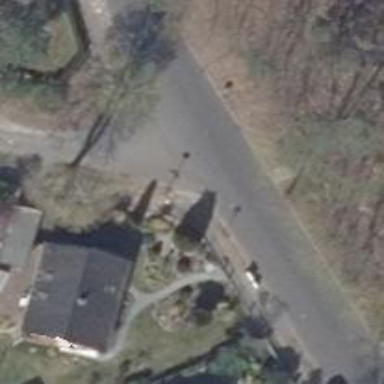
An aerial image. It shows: Residential road with asphalt surface.